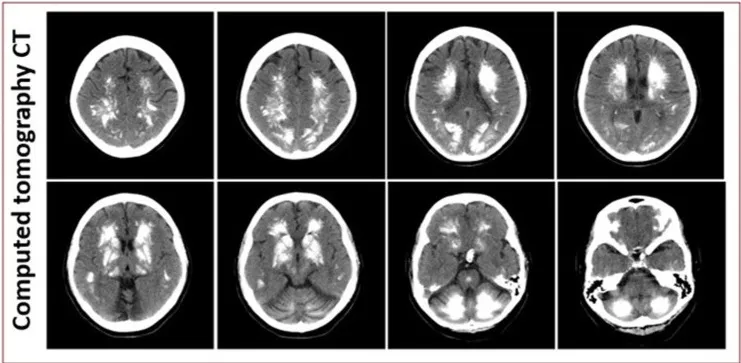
(A) Representative axial cuts from the patient's computed tomography (CT) scan 15 months after symptom onset, showing diffuse hyperdense foci favored to represent extensive calcifications throughout the bilateral corona radiata, basal ganglia, cerebellar hemispheres, and midbrain.
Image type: radiology (ct)